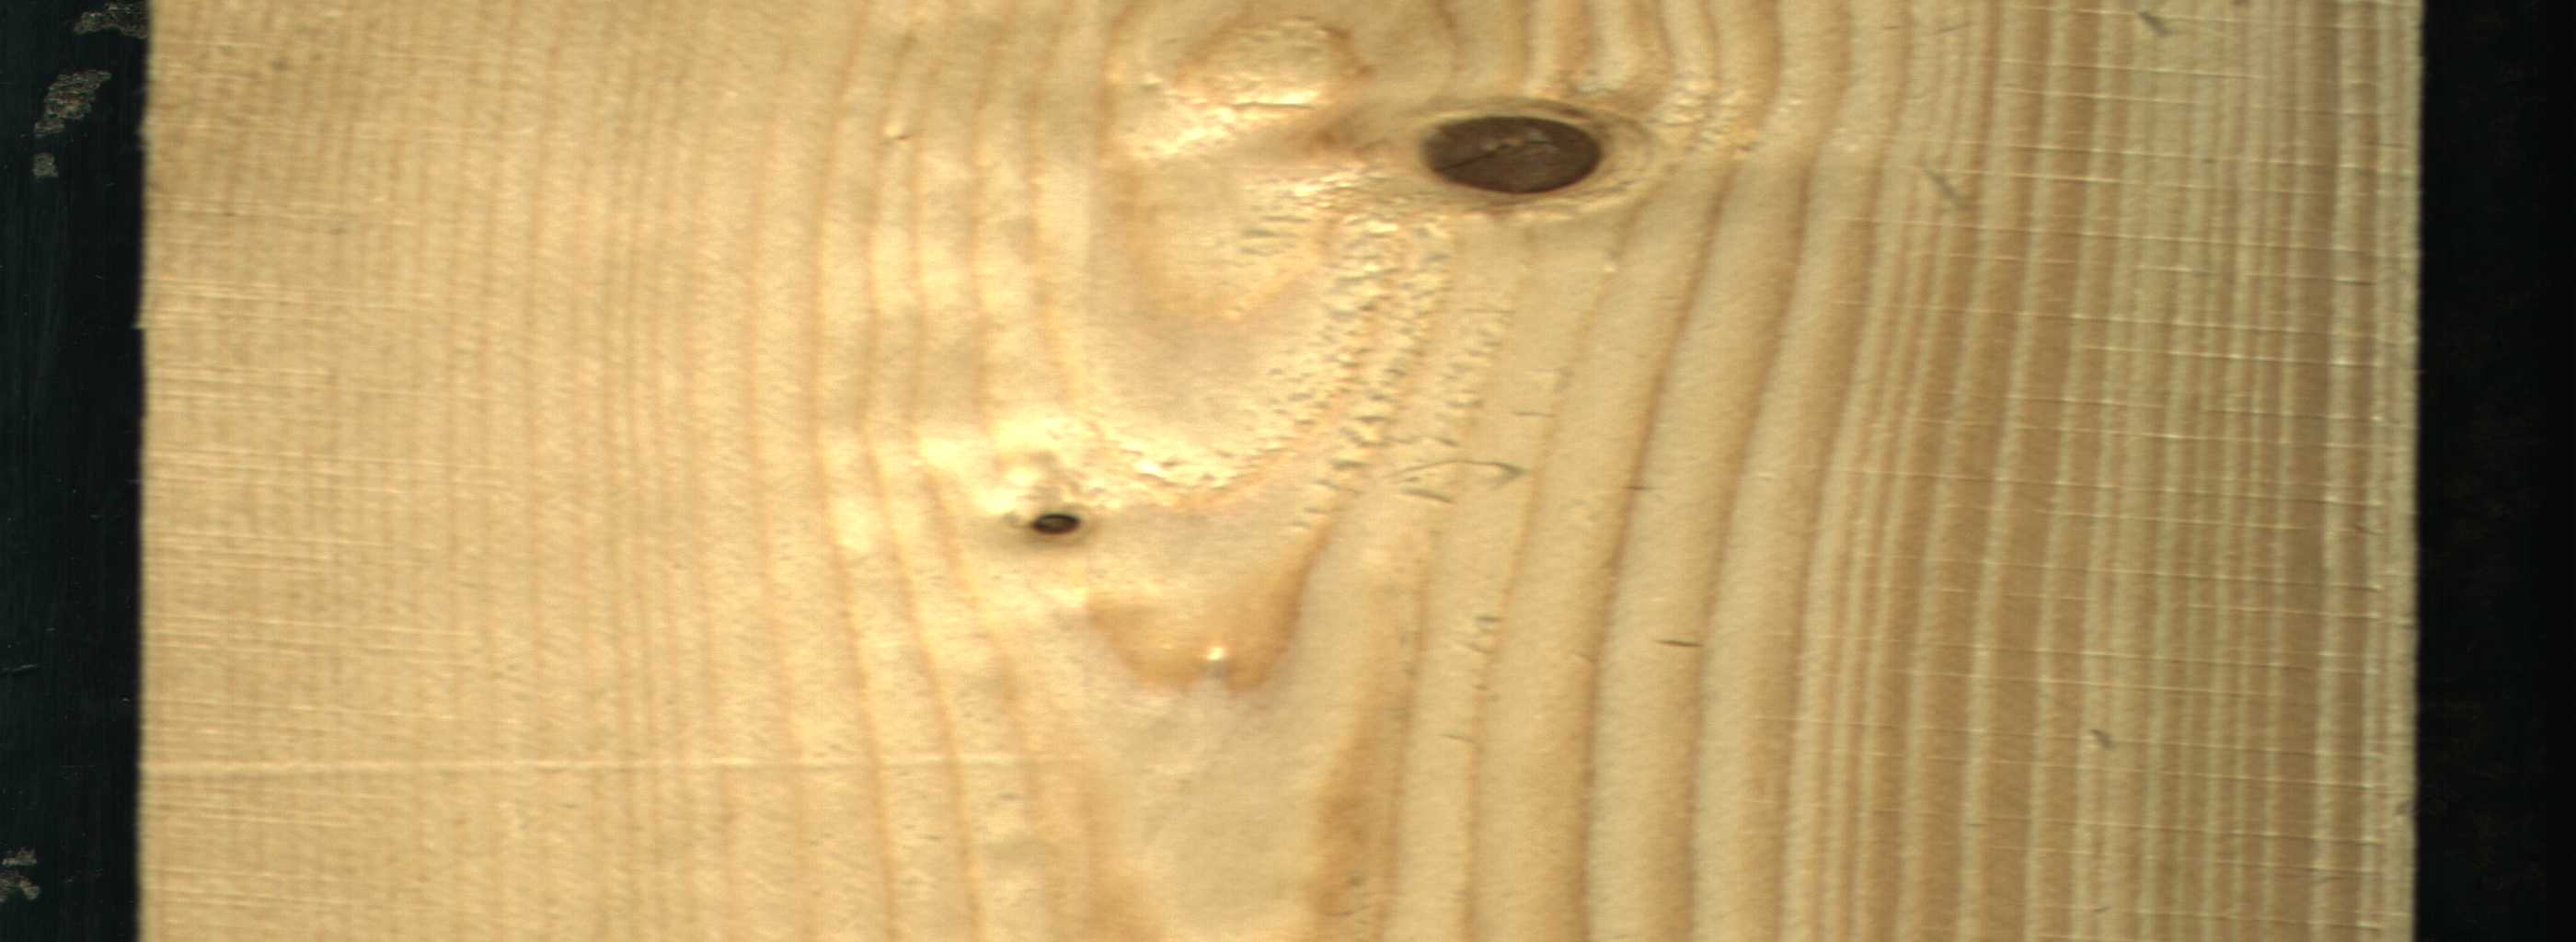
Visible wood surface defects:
Live_Knot
Live_Knot